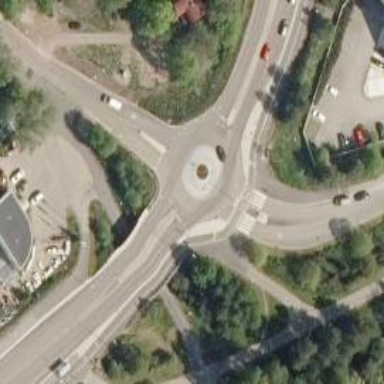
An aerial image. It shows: Secondary road with asphalt surface leading to roundabout. There is separate sidewalk along the road.